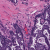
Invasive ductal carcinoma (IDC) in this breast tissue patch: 1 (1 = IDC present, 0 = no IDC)